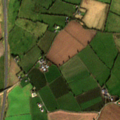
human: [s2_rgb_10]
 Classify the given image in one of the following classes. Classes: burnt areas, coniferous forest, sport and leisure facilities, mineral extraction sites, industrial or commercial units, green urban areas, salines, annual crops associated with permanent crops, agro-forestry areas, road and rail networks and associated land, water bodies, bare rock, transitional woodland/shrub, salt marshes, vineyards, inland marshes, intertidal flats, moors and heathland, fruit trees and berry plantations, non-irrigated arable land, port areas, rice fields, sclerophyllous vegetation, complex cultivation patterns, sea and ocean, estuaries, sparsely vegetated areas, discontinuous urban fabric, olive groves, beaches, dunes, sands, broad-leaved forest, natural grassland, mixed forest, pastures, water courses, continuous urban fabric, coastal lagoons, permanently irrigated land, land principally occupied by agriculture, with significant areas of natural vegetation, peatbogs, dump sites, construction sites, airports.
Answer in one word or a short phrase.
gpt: non-irrigated arable land, pastures